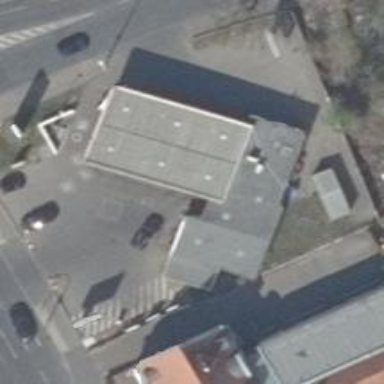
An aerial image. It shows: Car wash facility.